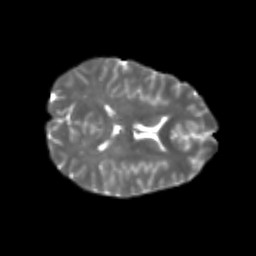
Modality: T2w
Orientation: axial
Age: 20
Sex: female
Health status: healthy
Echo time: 0.074 s